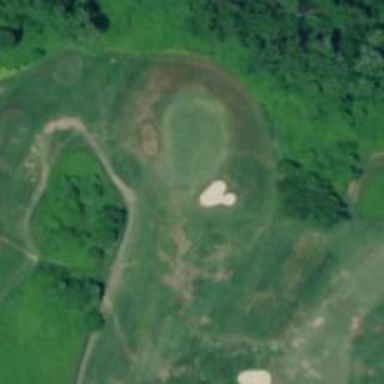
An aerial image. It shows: View of golf hole.